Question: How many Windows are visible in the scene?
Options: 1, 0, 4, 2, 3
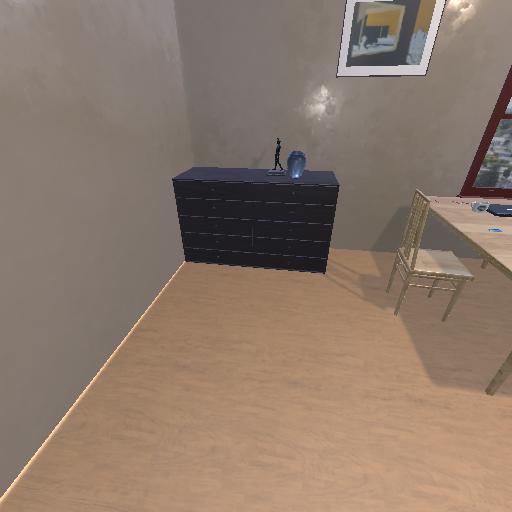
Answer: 1